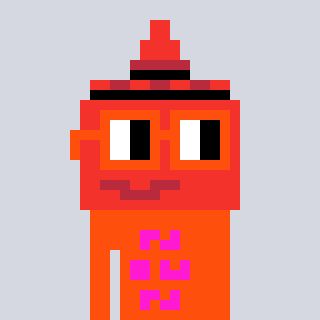
a pixel art character with square orange glasses, a ketchup-shaped head and a orange-colored body on a cool background